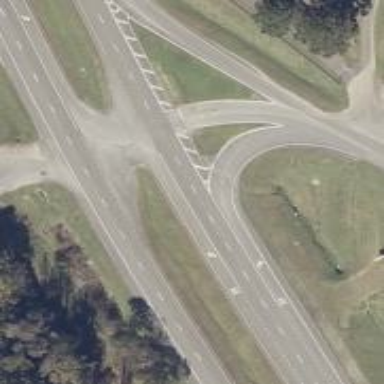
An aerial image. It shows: Primary highway with asphalt surface that includes dual carriageway.